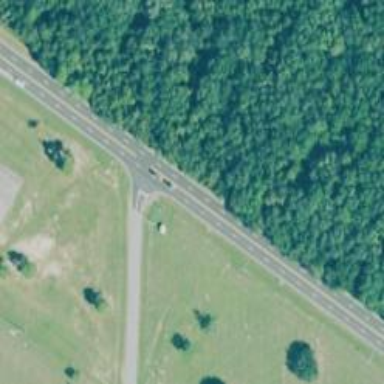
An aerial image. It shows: Primary highway.